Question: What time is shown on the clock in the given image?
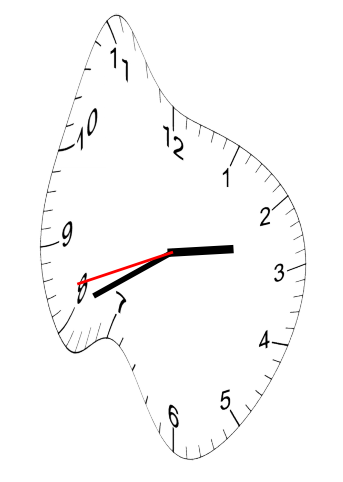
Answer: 02:40:42